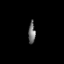
Tissue: prostate
Cell type: Epithelial cells
Senescence score: 0.3467
Nuclear area (px): 149
Mean DAPI intensity: 113.06